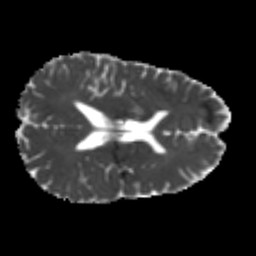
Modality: MD
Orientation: axial
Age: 24
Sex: male
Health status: healthy
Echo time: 0.074 s